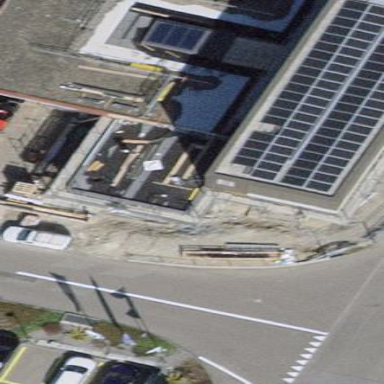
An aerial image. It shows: Solar power generator utilizing photovoltaic technology with solar photovoltaic panels.